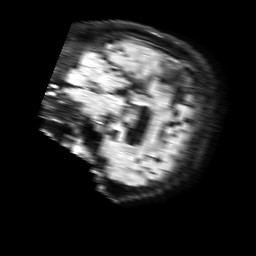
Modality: FLAIR
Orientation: sagittal
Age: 64
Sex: male
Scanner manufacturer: philips
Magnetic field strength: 1.5 T
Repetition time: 6 s
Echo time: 0.1013 s